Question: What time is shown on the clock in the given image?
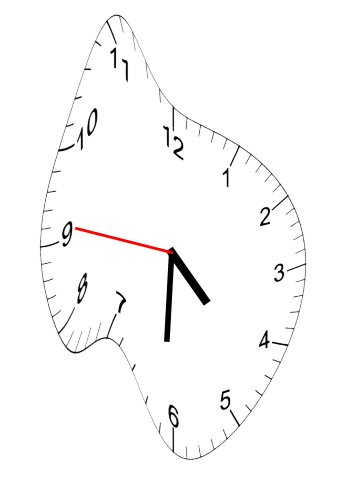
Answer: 04:30:46